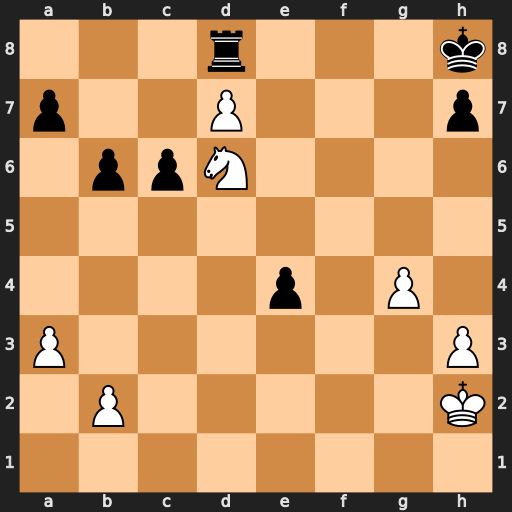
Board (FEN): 3r3k/p2P3p/1ppN4/8/4p1P1/P6P/1P5K/8
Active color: w
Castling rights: -
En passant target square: -
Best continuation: Nf7+ Kg7 Nxd8